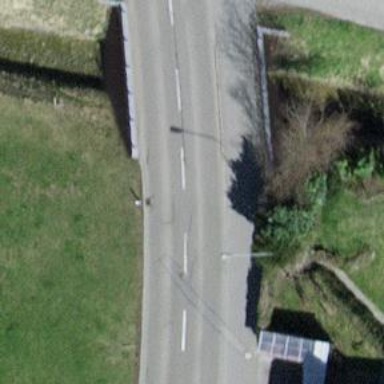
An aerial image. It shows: Bridge over cycleway.